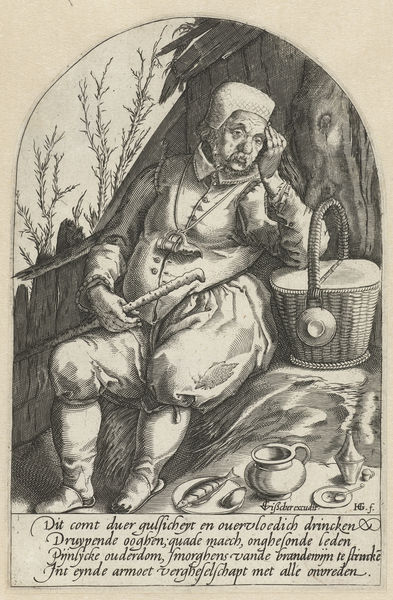
Titel: De gevolgen van drankzucht
Künstler: Hendrick Goltzius
Standort: Amsterdam
Institution: Rijksmuseum
Schlagwörter: bouton, homme, nature morte, assiette, allemand, boutons, vin, baton, corbeille, panier, peche, poisson, assiettes, pantalons, repas, pique-nique, viel, vieu, carafe, allemad, abres, pisson, poison, pantalos